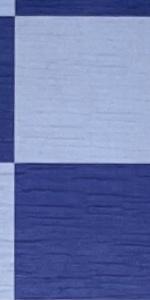
Label: Empty